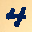
Label: 4